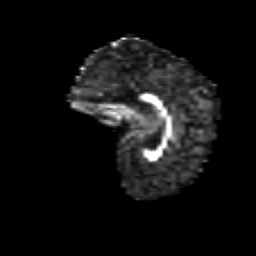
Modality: FA
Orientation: sagittal
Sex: male
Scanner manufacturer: siemens
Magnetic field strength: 3 T
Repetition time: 5 s
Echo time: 0.071 s